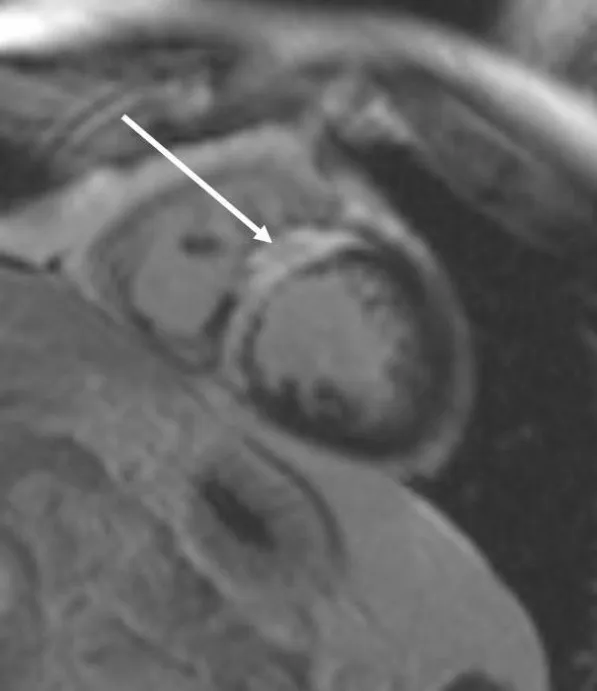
MR-follow-up examination 8 weeks after contrast agent injection (same technique as described under Figure E): Transmural late gadolinium enhancement anteroseptal, transmural myocardial fibrosis (white arrow), no hematoma.
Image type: radiology (mri)